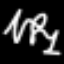
Label: squiggle